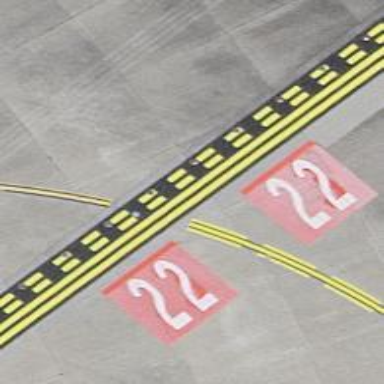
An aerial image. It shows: Runway holding position.